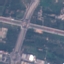
Label: Highway